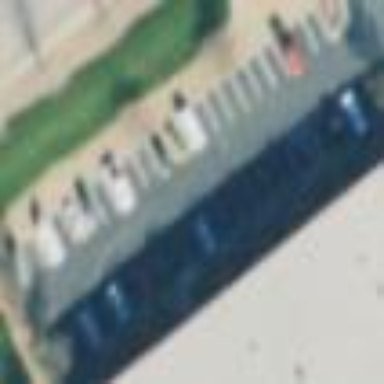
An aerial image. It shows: Parking area.